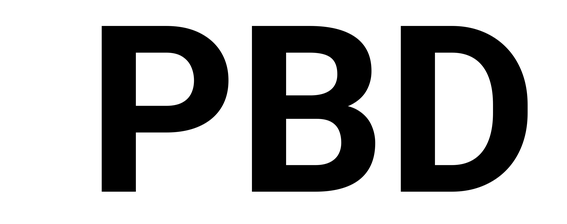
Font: Roboto_Bold